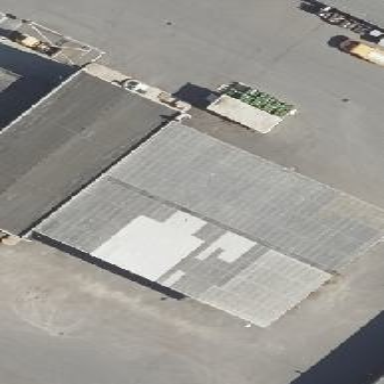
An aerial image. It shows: View of roof of building.